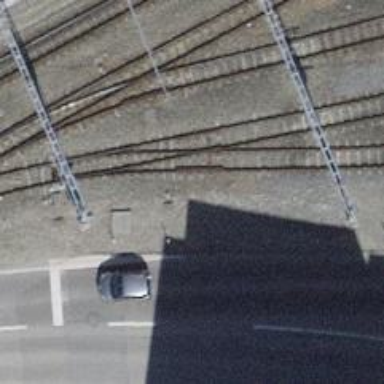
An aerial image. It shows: Narrow-gauge railway yard with electrified contact line.